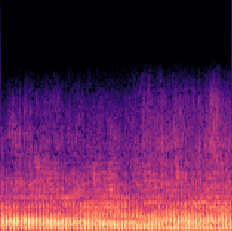
Sound class: Helicopter